Field crop: maize
Growth stage: 2
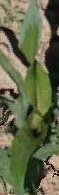
Species: maize